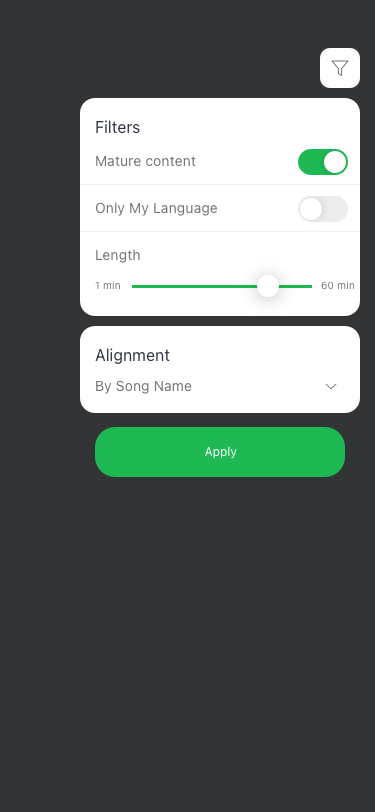
Text in this UI design:
By Song Name
Alignment
60 min
1 min
Length
Only My Language
Mature content
Filters